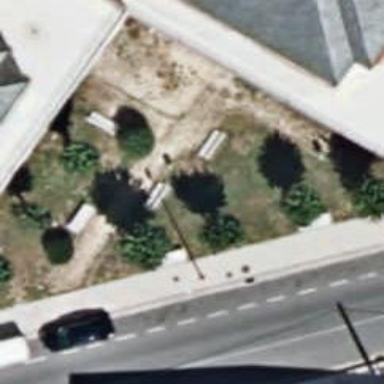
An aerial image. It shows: White bench.